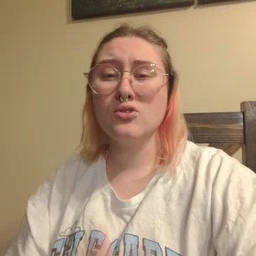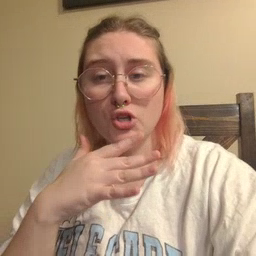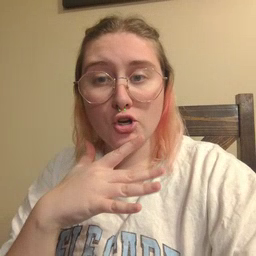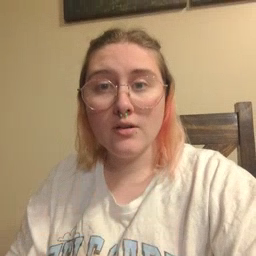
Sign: dirty